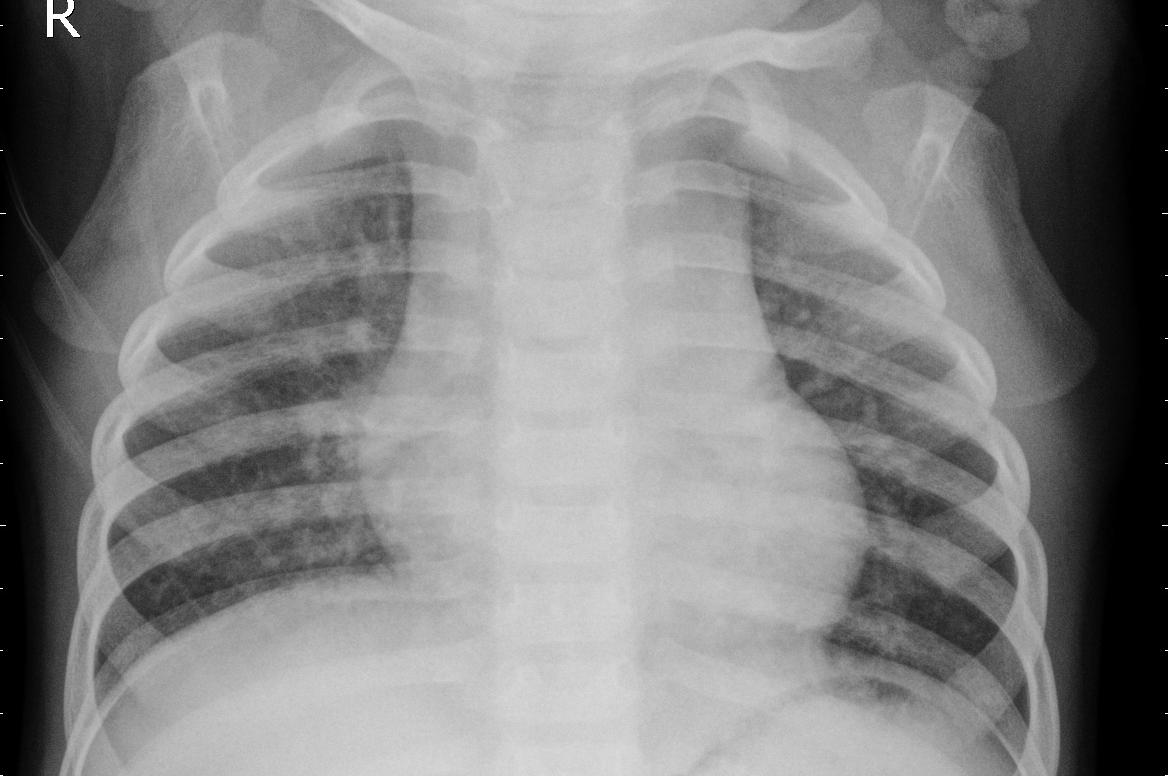
Diagnosis: PNEUMONIA